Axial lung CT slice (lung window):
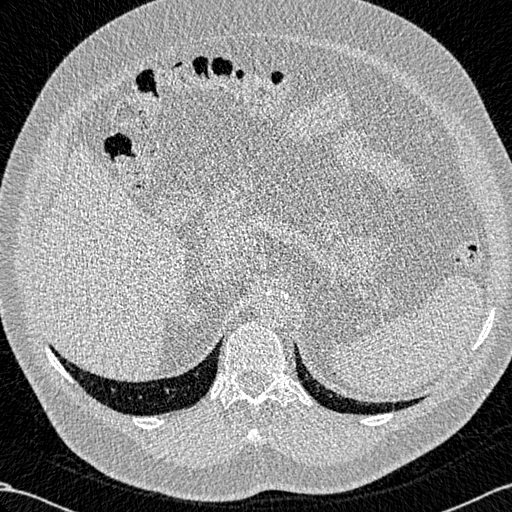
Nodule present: no